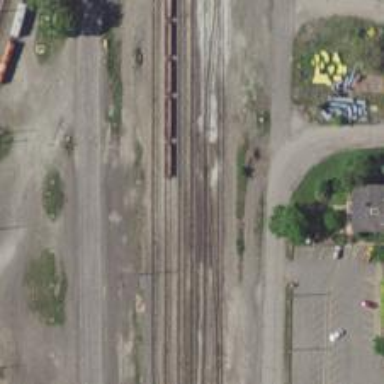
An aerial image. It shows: Railway spur service.